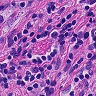
Metastatic tissue present: no